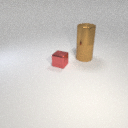
large brown rubber cylinder below large brown metal cylinder